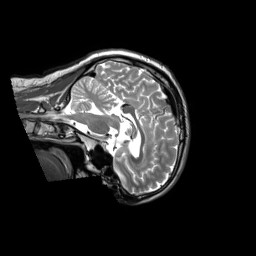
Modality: T2w
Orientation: sagittal
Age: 56
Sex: male
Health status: ill
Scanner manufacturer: siemens
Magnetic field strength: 3 T
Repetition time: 2.8 s
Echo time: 0.326 s